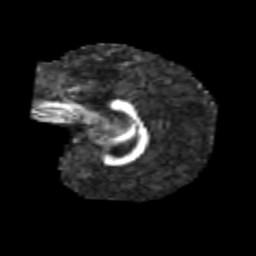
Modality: FA
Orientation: sagittal
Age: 6
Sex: female
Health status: healthy